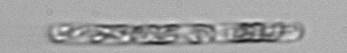
Label: Dactyliosolen_fragilissimus